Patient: sex M, age 74
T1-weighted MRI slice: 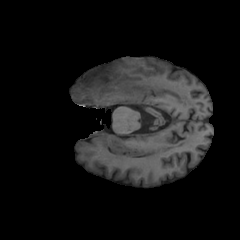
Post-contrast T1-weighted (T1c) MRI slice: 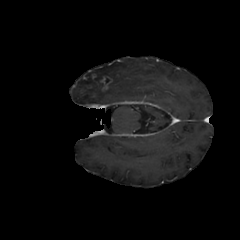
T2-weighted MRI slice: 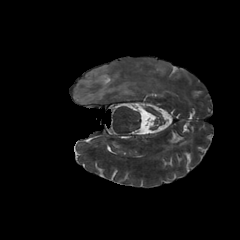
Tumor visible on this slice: yes
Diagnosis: Glioblastoma, IDH-wildtype
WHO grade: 4